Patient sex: M
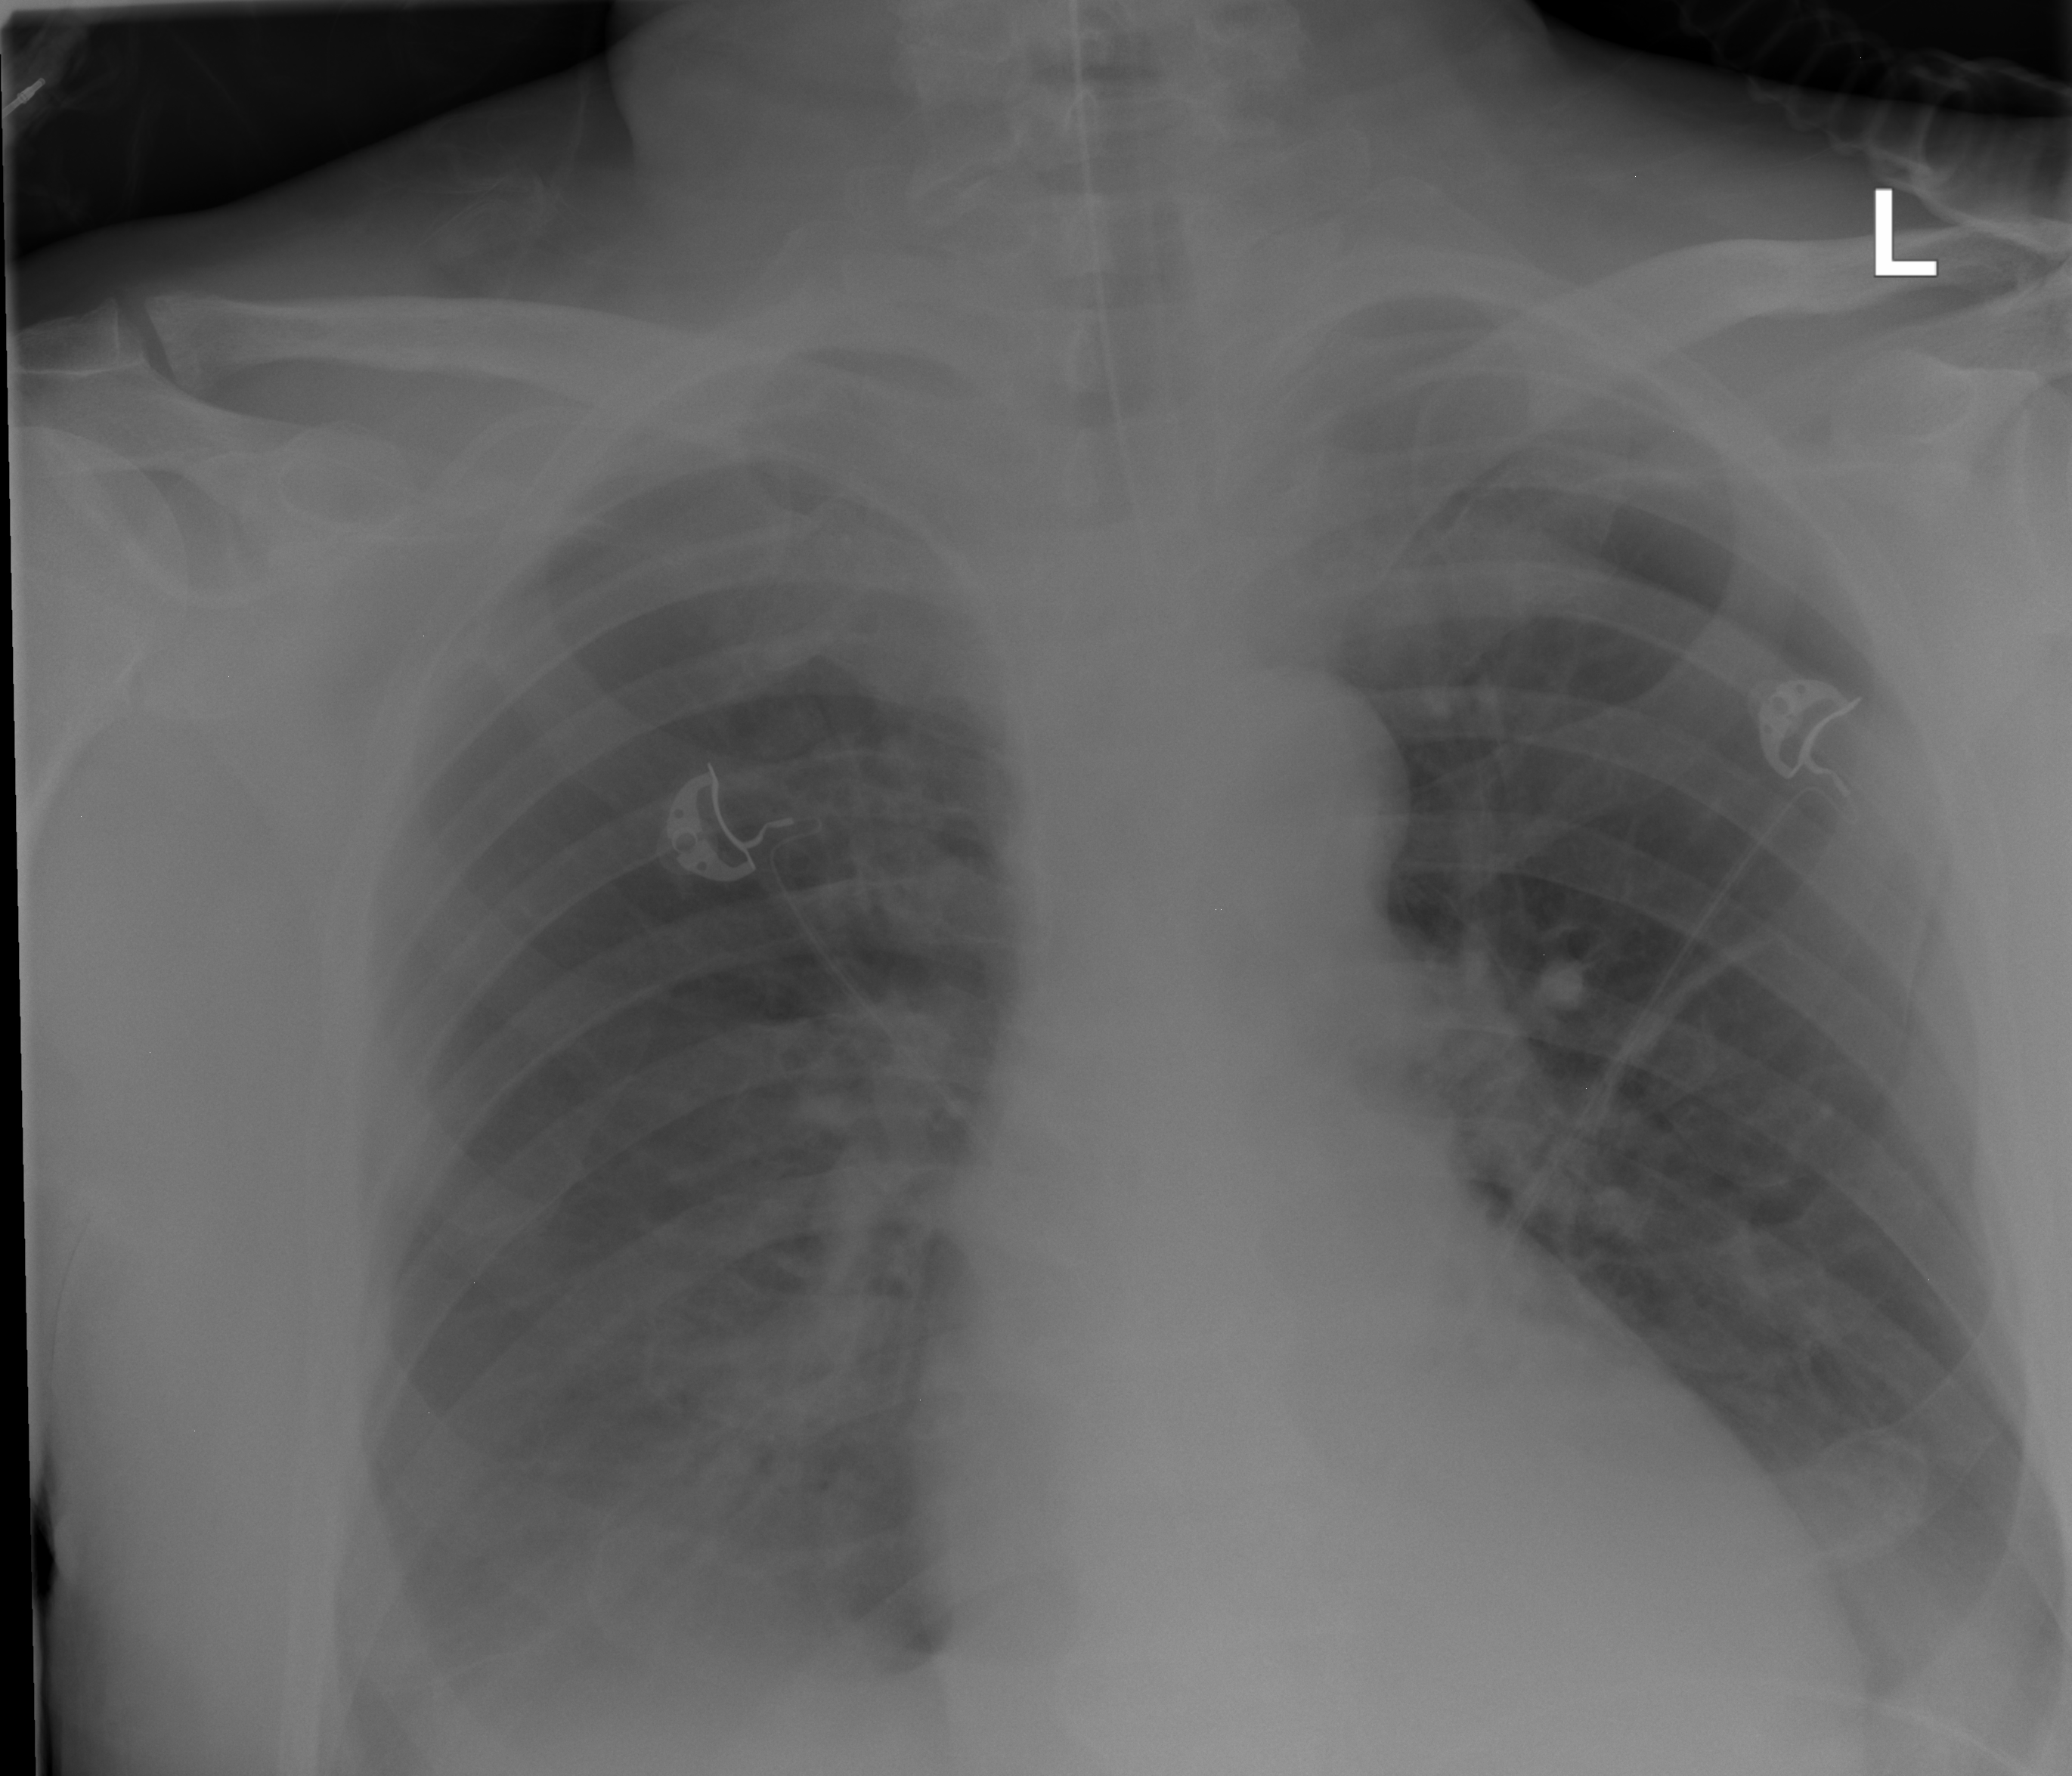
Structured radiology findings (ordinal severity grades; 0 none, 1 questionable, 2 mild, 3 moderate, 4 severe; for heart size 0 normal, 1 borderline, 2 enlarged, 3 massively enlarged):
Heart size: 0
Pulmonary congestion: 2
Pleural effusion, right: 2
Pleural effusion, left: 2
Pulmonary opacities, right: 0
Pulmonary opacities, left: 0
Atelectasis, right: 2
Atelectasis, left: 2